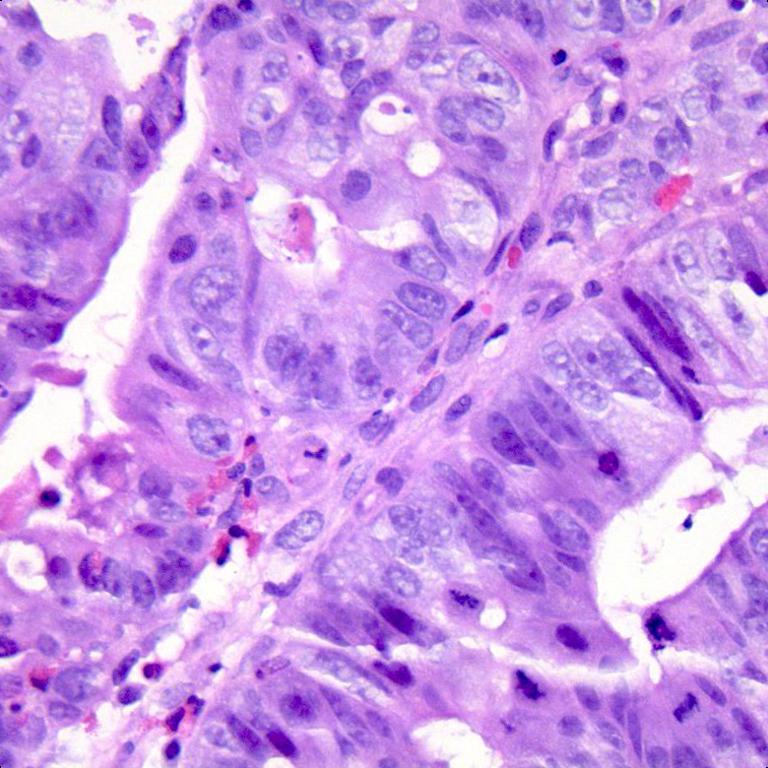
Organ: colon
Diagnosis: adenocarcinomas